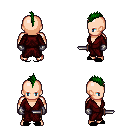
a pixel art fantasy rpg character, male body template, human, light skin, red robe, gold greaves, green mohawk hairstyle, metal gloves, black slippers, dagger, four views (front, back, left, right), 2x2 character sprite sheet, small pixel art, hard edges, no anti-aliasing